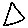
Label: triangle